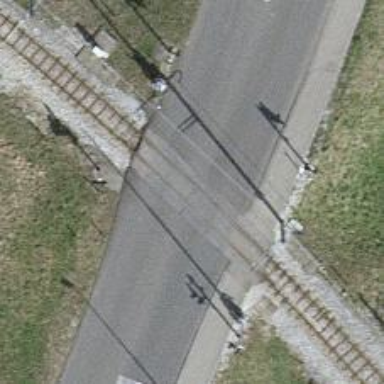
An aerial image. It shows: Railway level crossing.